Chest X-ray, AP view. Patient: 47 years old, sex M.
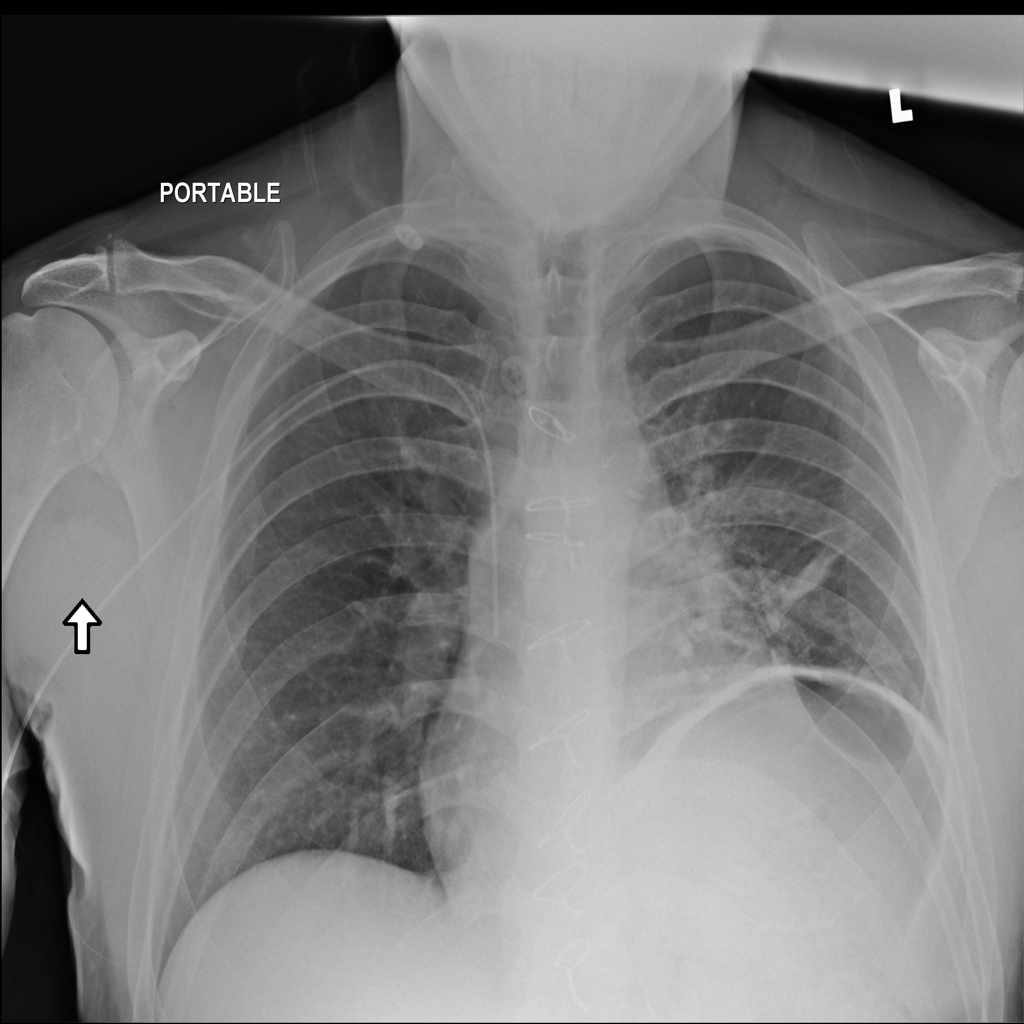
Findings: No Finding